Interaction volume radius: 10 \u00c5
Interaction volume height: 15 \u00c5
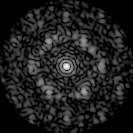
Disorder parameter: 0.6811